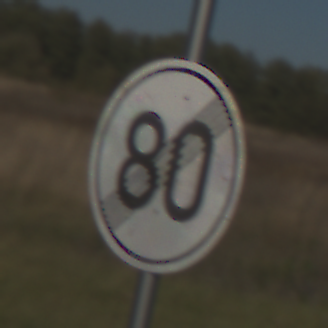
Verkehrszeichen: EndeGeschwindigkeit80
Umgebung: Outdoor, Nature
Tageszeit: MorningAfternoon
Wetter: Clear
Licht: Natural
Jahreszeit: Autumn
Kontrast: HighContrast